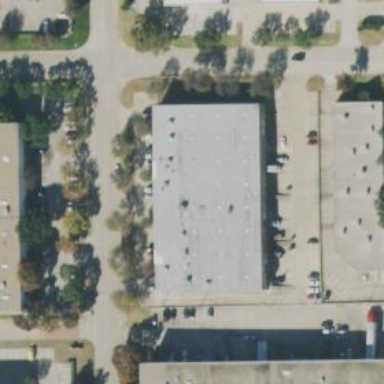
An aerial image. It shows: View of roof of building.